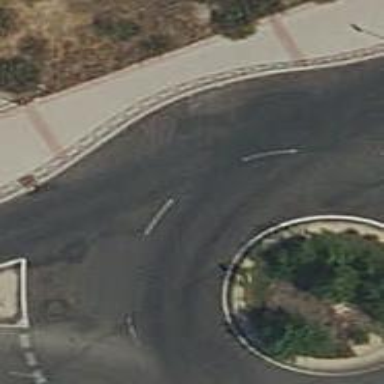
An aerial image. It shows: Residential road with asphalt surface leading up to roundabout.